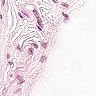
Metastatic tissue present: no